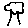
Label: tree